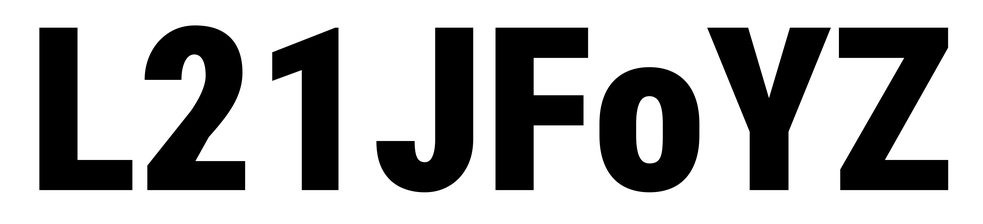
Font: Roboto_Condensed_Black